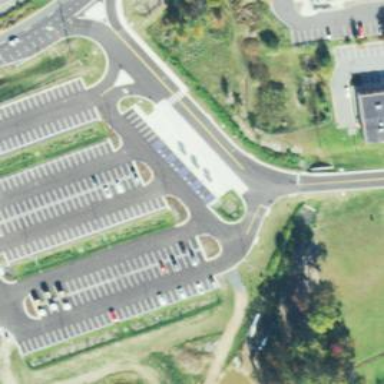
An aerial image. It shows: Parking space.